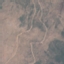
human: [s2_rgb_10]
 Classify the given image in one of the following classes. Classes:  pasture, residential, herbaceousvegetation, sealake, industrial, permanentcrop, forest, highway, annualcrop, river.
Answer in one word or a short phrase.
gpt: HerbaceousVegetation